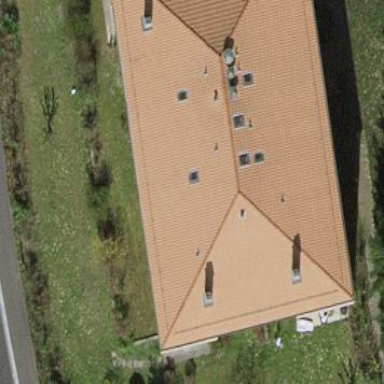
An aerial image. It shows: Apartment building with hipped roof.